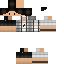
A male human skin with medium skin, wearing brown long hair dressed in a blue hoodie and black pants, featuring a closed mouth.